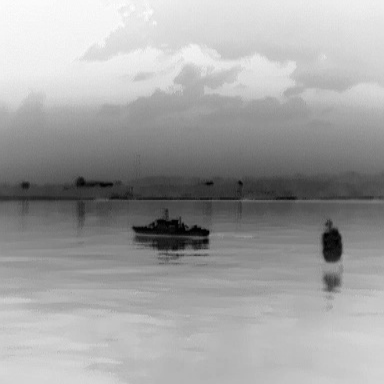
There are two warships in the infrared image.